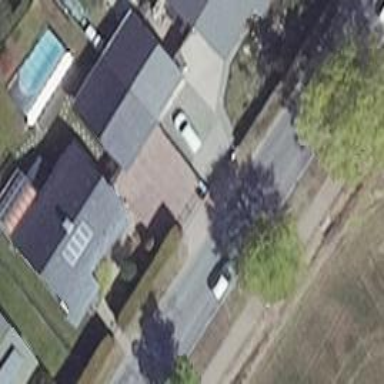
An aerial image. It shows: Driveway.